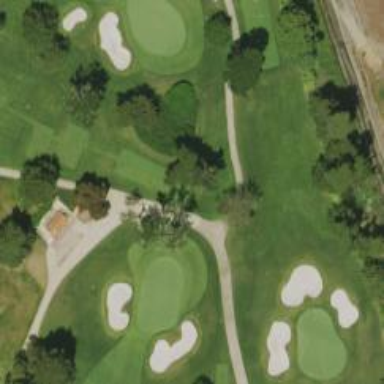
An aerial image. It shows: Footway that serves as golf path.